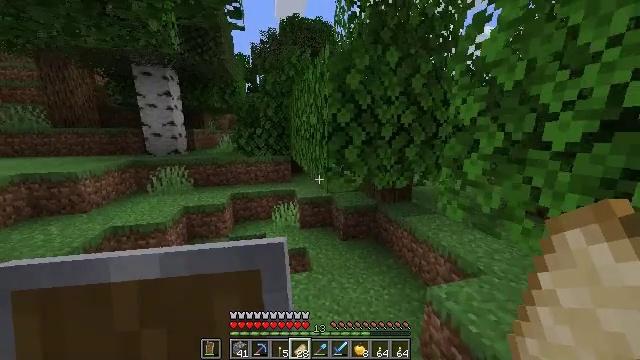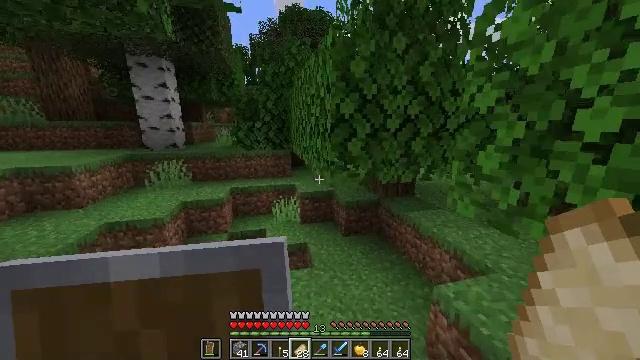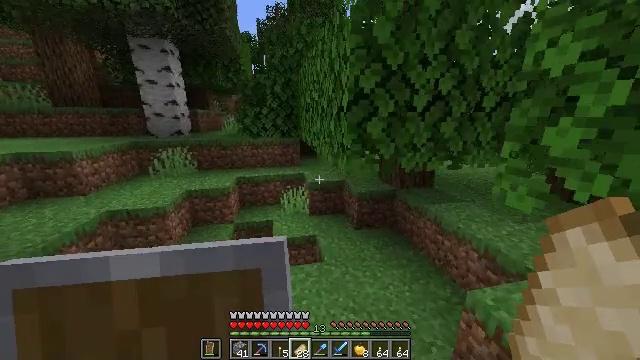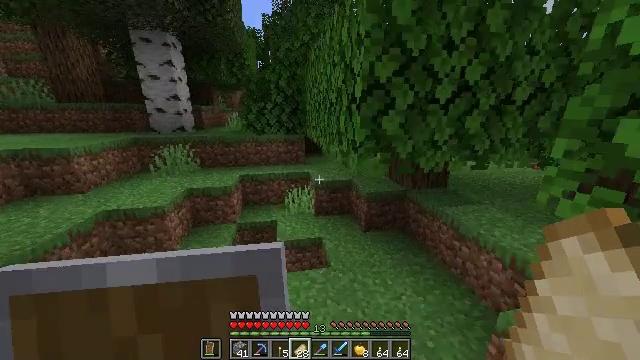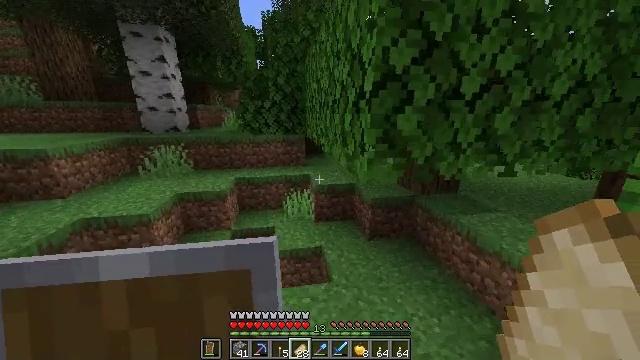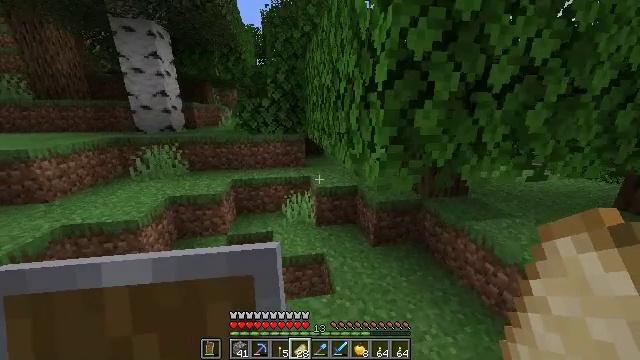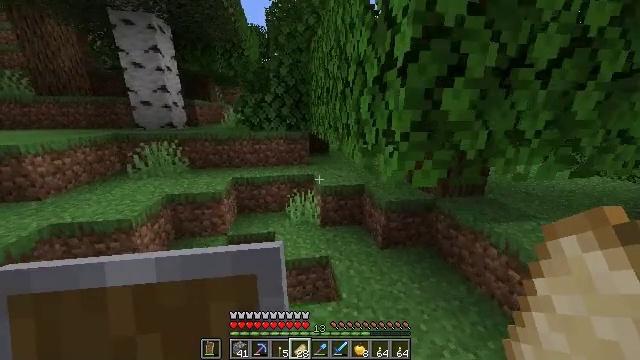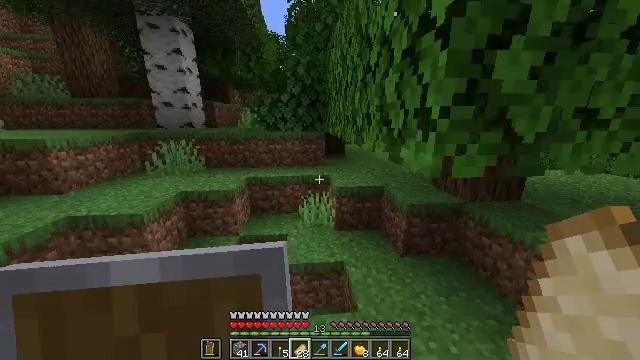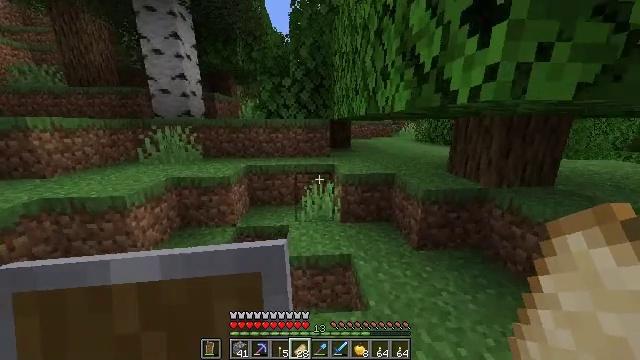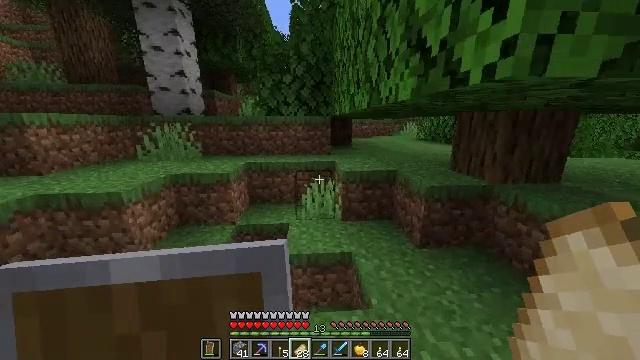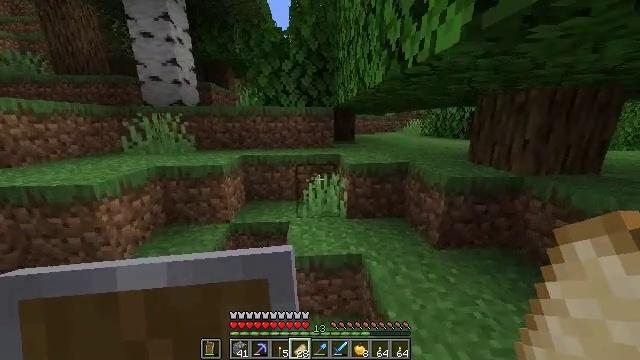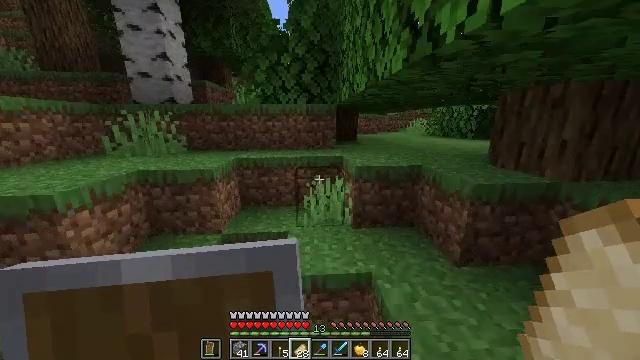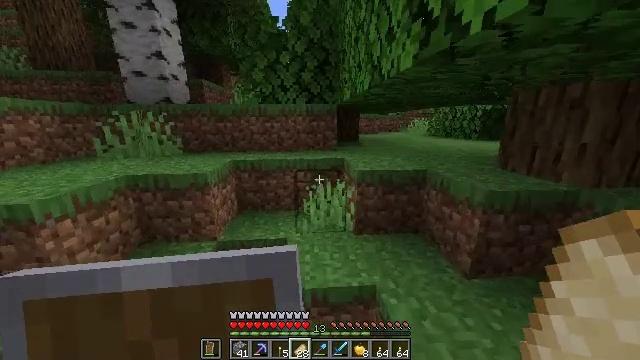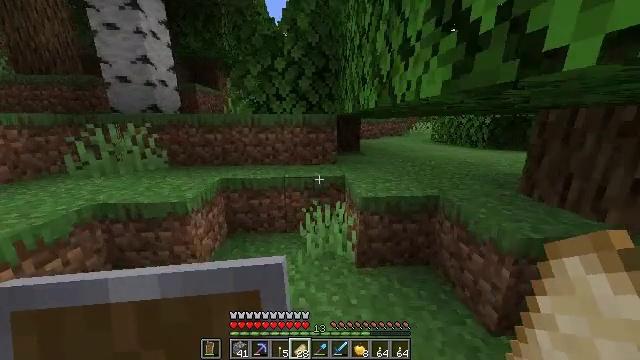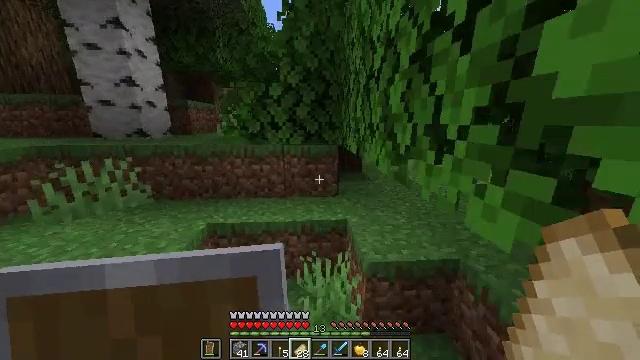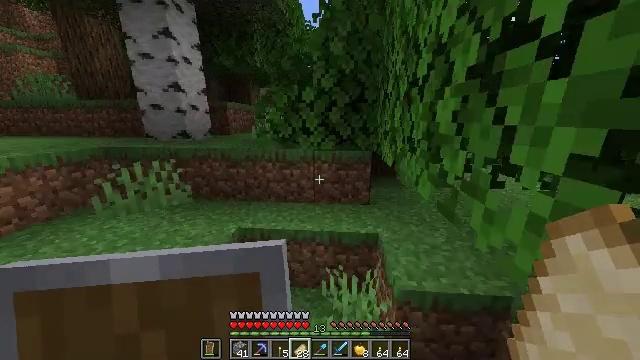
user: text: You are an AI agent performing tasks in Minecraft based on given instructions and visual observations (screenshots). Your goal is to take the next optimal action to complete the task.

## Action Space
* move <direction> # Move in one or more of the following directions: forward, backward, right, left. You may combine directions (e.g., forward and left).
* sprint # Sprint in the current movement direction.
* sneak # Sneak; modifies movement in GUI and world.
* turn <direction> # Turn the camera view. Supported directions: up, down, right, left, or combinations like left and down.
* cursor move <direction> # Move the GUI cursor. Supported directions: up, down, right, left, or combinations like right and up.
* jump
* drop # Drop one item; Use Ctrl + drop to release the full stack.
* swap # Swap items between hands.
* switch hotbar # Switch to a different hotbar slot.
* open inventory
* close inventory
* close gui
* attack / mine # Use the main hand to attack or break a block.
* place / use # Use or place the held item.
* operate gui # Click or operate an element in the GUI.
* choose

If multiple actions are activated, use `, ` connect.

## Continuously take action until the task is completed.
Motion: motion action
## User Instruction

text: Combat the chicken.
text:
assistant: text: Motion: move forward, turn down
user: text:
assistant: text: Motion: move forward, turn left and down
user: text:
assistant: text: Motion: move forward, turn left
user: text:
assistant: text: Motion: move forward
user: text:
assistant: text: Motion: move forward
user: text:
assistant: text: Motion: move forward, turn left
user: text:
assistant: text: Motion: move forward, turn left and up
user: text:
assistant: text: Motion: move forward and move left, turn left
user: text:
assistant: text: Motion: move forward and move left
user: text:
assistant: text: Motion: move forward
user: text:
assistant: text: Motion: move forward
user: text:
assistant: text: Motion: move forward
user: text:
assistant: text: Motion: move forward, jump
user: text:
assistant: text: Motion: move forward, jump
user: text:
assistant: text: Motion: move forward, turn left and down, jump
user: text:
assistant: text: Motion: move forward, turn left
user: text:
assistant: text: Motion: move forward, turn left
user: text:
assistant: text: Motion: move forward, turn left
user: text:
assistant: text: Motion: move forward and move left, turn left
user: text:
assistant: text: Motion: move forward and move left, turn left and up
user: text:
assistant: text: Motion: move forward and move left, turn left and up, jump
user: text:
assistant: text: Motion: move forward and move left, jump
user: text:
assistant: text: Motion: move forward and move left, turn left, jump
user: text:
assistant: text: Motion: move forward and move left, turn left and up, jump
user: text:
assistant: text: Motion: move forward and move left, turn left, jump
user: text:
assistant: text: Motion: move forward and move left, jump
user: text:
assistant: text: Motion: move forward and move left, turn right and up, jump
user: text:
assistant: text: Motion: move forward and move left, turn right and up, jump
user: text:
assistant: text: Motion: move forward and move left, turn right and up, jump
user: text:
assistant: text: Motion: move forward, turn right, jump